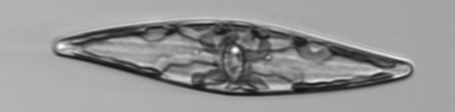
Label: Pleurosigma